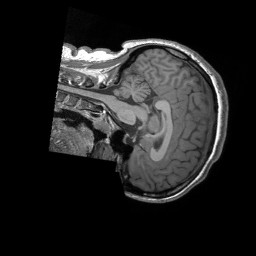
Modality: T1w
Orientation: sagittal